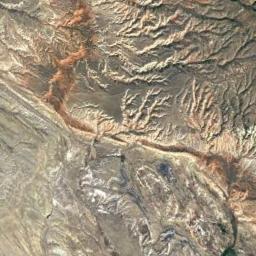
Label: mountain